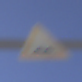
Verkehrszeichen: UnebeneFahrbahn
Umgebung: Outdoor, Nature
Tageszeit: MorningAfternoon
Wetter: Clear
Licht: Natural
Jahreszeit: NotSpecified
Kontrast: HighContrast